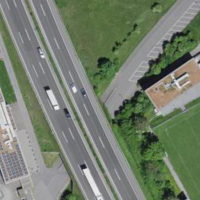
EUNIS habitat code: 57
Species observed at this site:
Galeopsis tetrahit